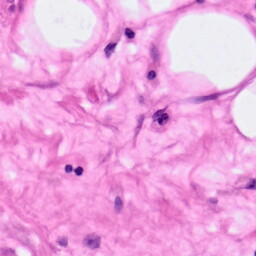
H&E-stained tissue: Pancreatic